Current action and preconditions to check: trajectory_clear

Your task: For each precondition in the list above, predict whether it will hold at this action.

Consider the current scene as observed from the mobile robot's camera, and analyze the predicted future states of all dynamic agents (e.g., people, animals, vehicles, or any moving entities) within the NEXT SECOND.

IMPORTANT: Only answer "very likely" if you are absolutely certain—based on strong, clear evidence—that a dynamic agent will violate the precondition in the predicted future state. Do NOT answer "very likely" for unlikely, ambiguous, or low-probability risks.

Ask yourself for each precondition: Is there a high probability, with clear and convincing evidence, that the predicted future states of any dynamic agent will interfere with the predicted future state of the currently executing action within the NEXT SECOND, causing that precondition to fail?

Assess the risk level based on these predictions. Use "likely" or "very likely" if motions create a clear risk of interference.

Use "neutral" or "improbable" if agents are nearby but their predicted paths are clearly diverging or non-conflicting.

Failure Risk Categories: "very improbable", "improbable", "neutral", "likely", "very likely"

Answer Format: Output ONLY the probability_of_failure value from these categories: "very improbable", "improbable", "neutral", "likely", "very likely"

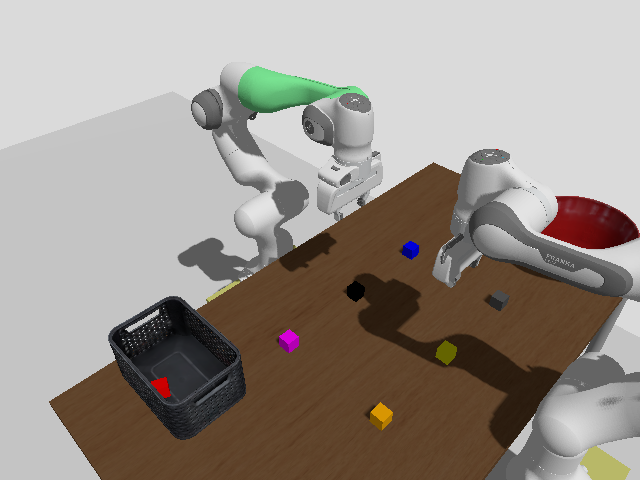

Answer: very improbable